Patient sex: M
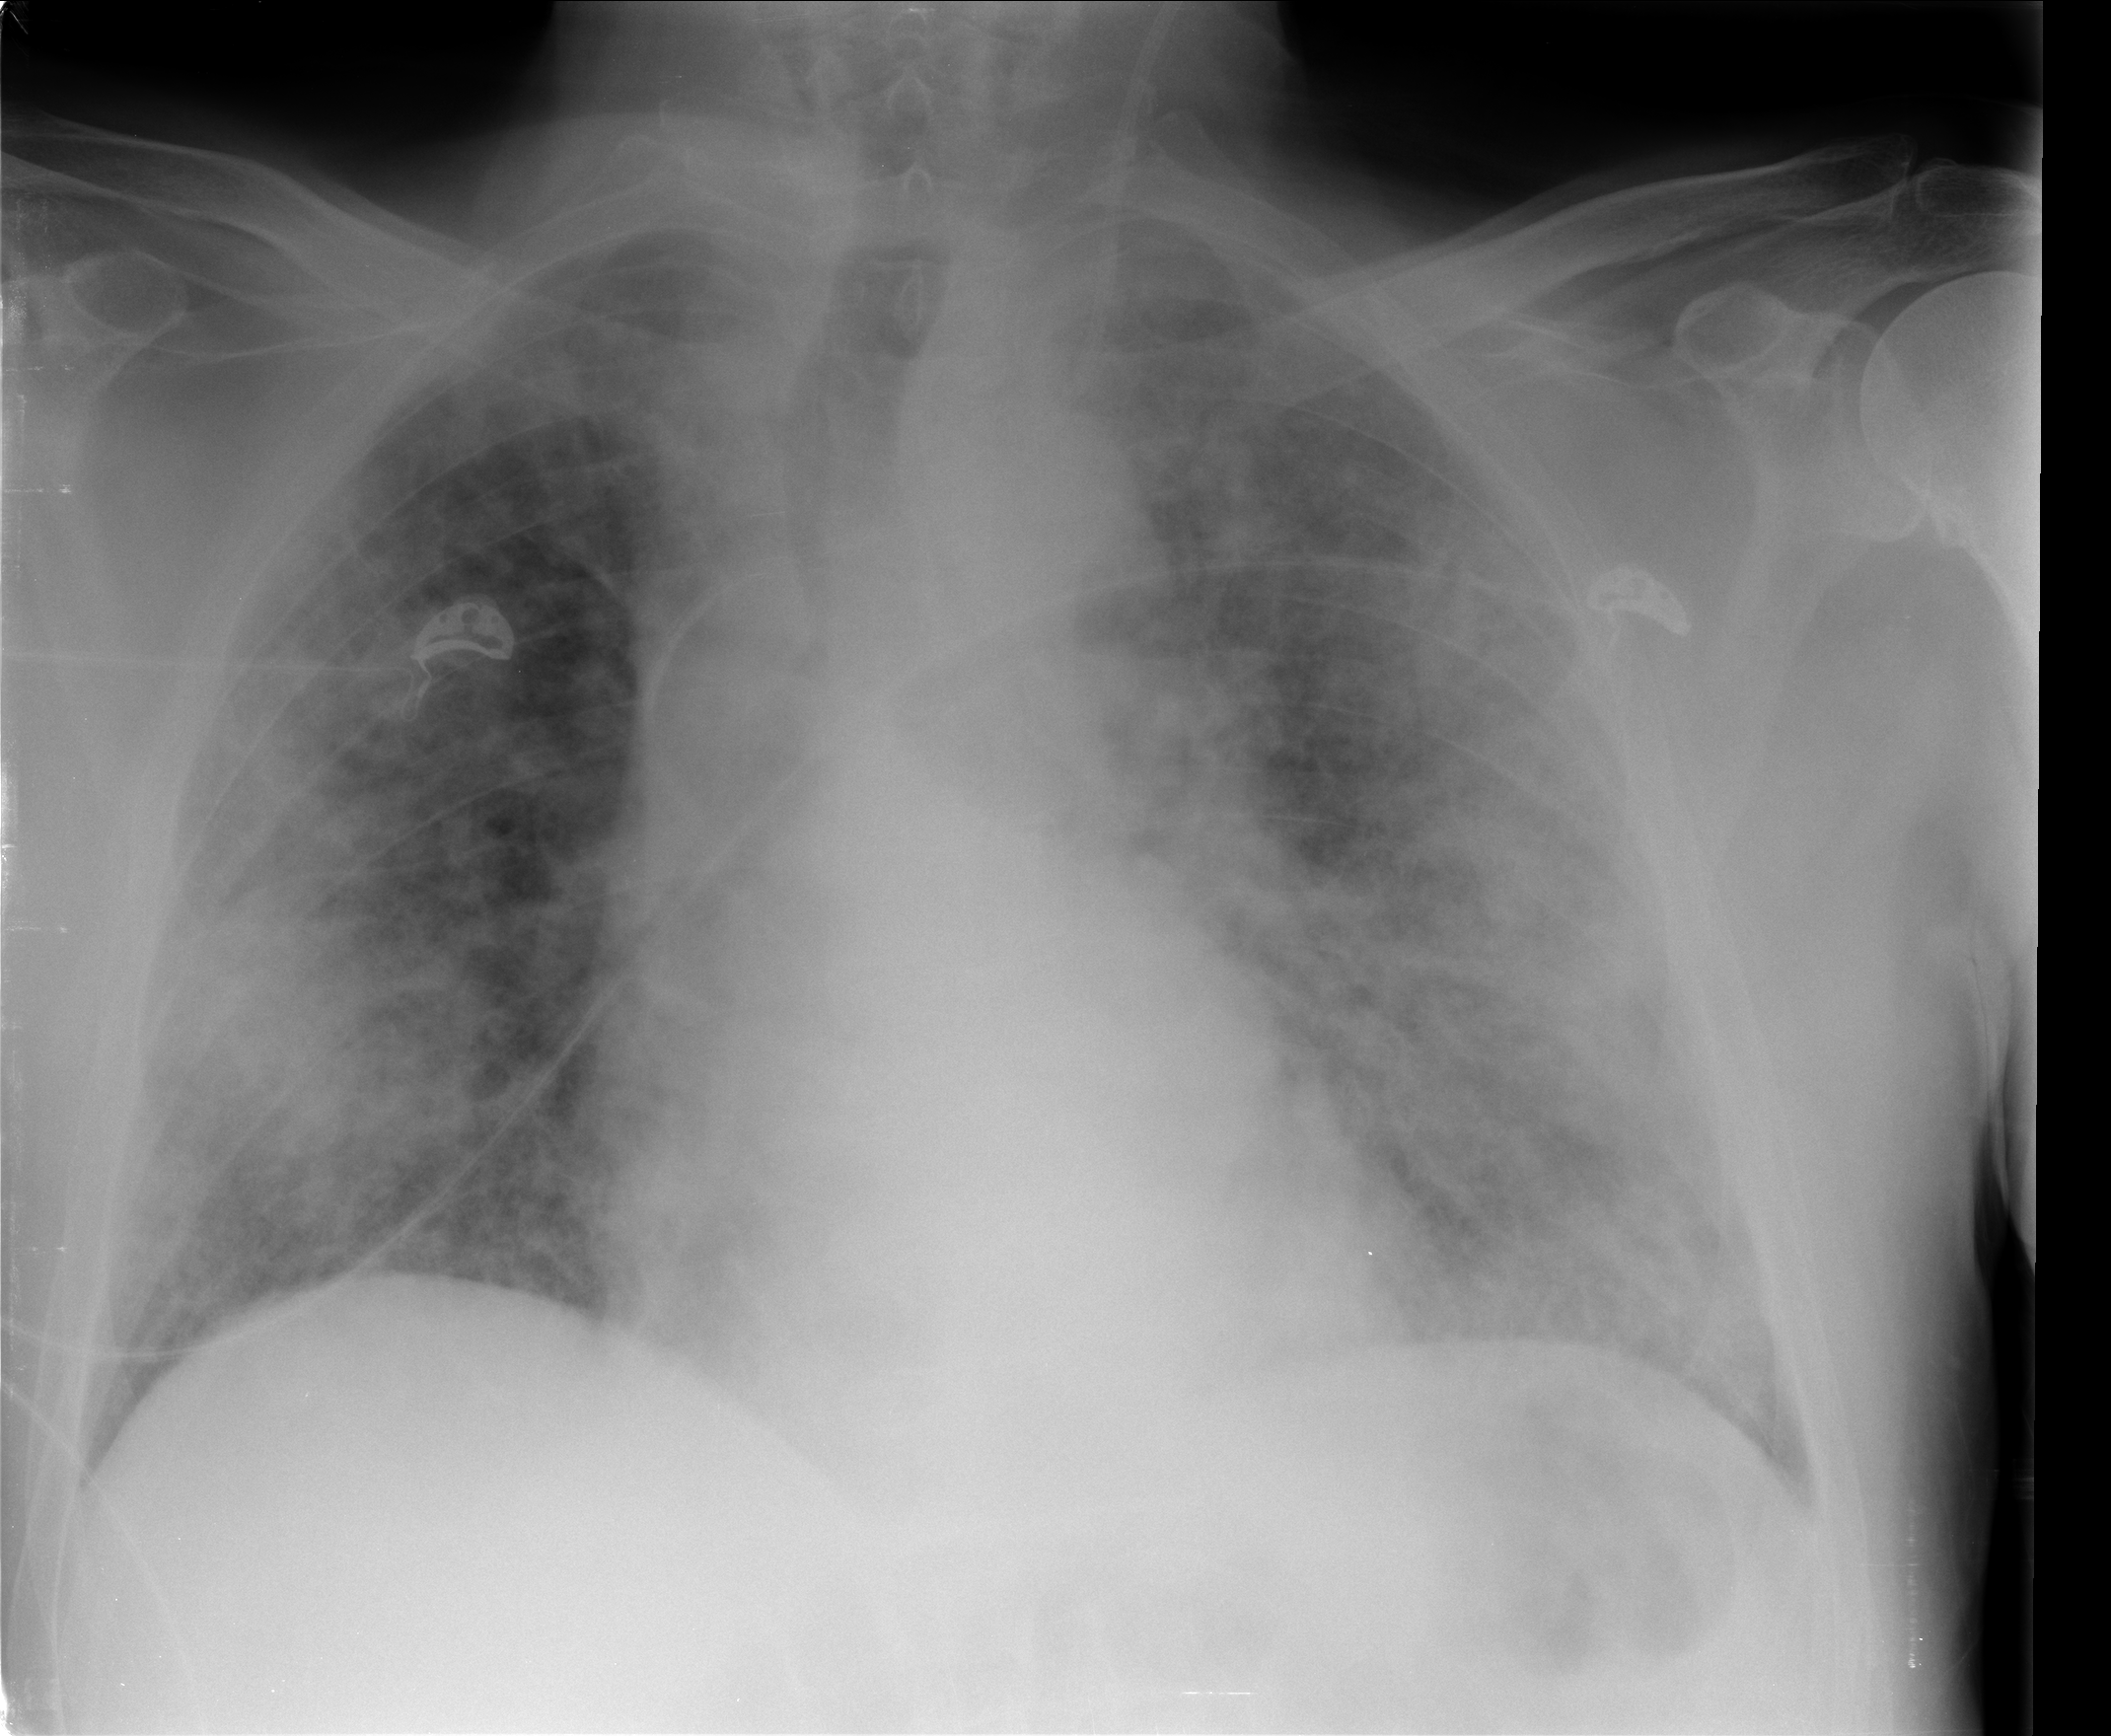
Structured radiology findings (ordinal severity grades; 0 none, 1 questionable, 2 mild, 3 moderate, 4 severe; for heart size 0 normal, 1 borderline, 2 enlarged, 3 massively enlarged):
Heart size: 0
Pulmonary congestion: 3
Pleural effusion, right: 0
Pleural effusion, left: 0
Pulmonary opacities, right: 4
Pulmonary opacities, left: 4
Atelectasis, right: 2
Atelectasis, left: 3